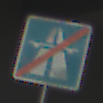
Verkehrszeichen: EndeAutbahn
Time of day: MorningAfternoon
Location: Outdoor (Urban)
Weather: Clear
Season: NotSpecified
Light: Natural